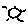
Label: sun